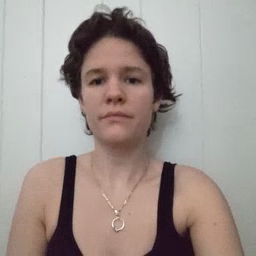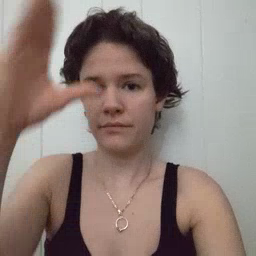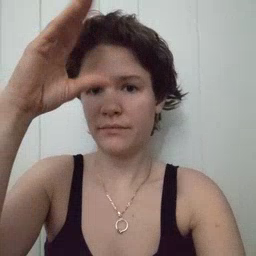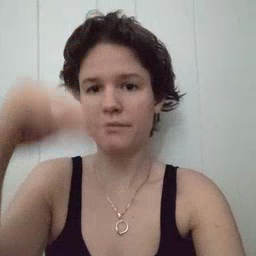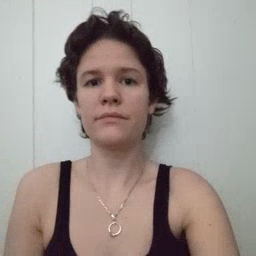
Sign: boy